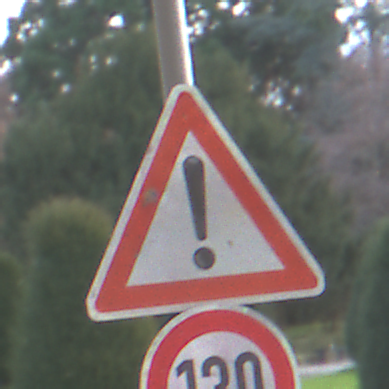
Verkehrszeichen: Gefahrenstelle
Zusatzzeichen unten: Geschwindigkeit130
Umgebung: Roofed, Urban
Tageszeit: MorningAfternoon
Wetter: PartlyCloudy
Licht: Natural
Jahreszeit: NotSpecified
Kontrast: MediumContrast